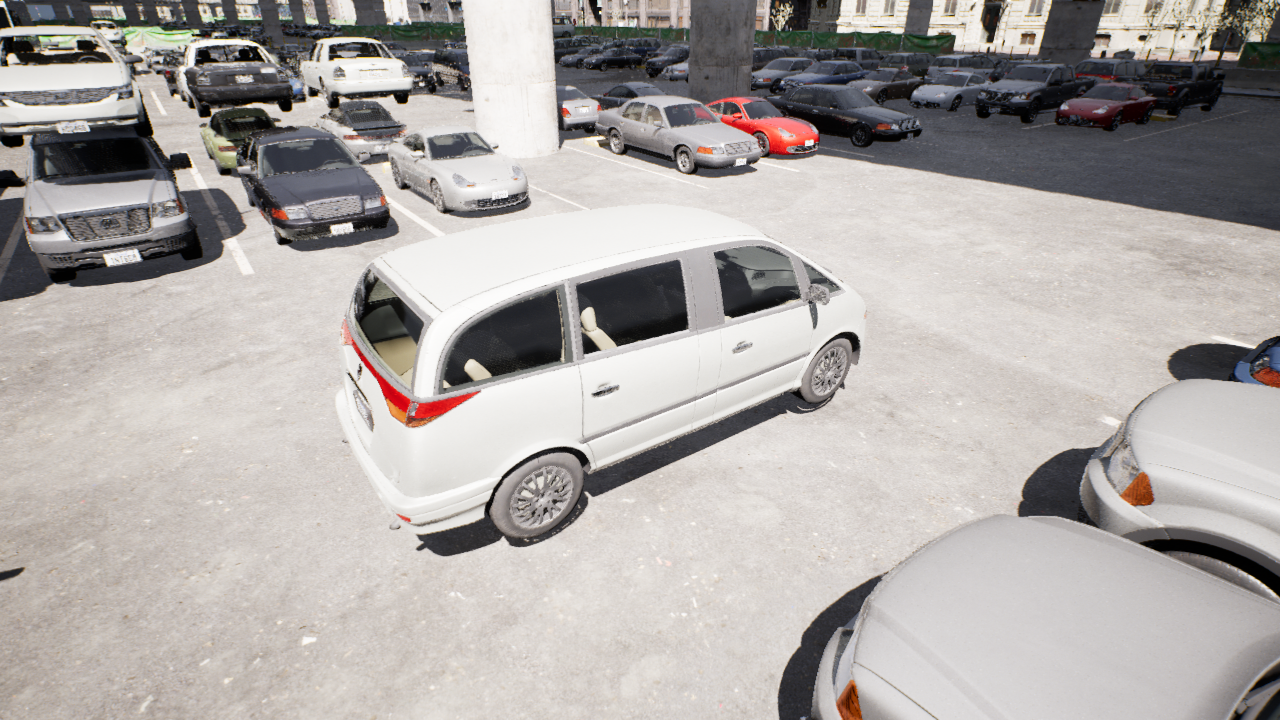
Venue: arterial
Lighting: clear day
Vehicle rig: minivan